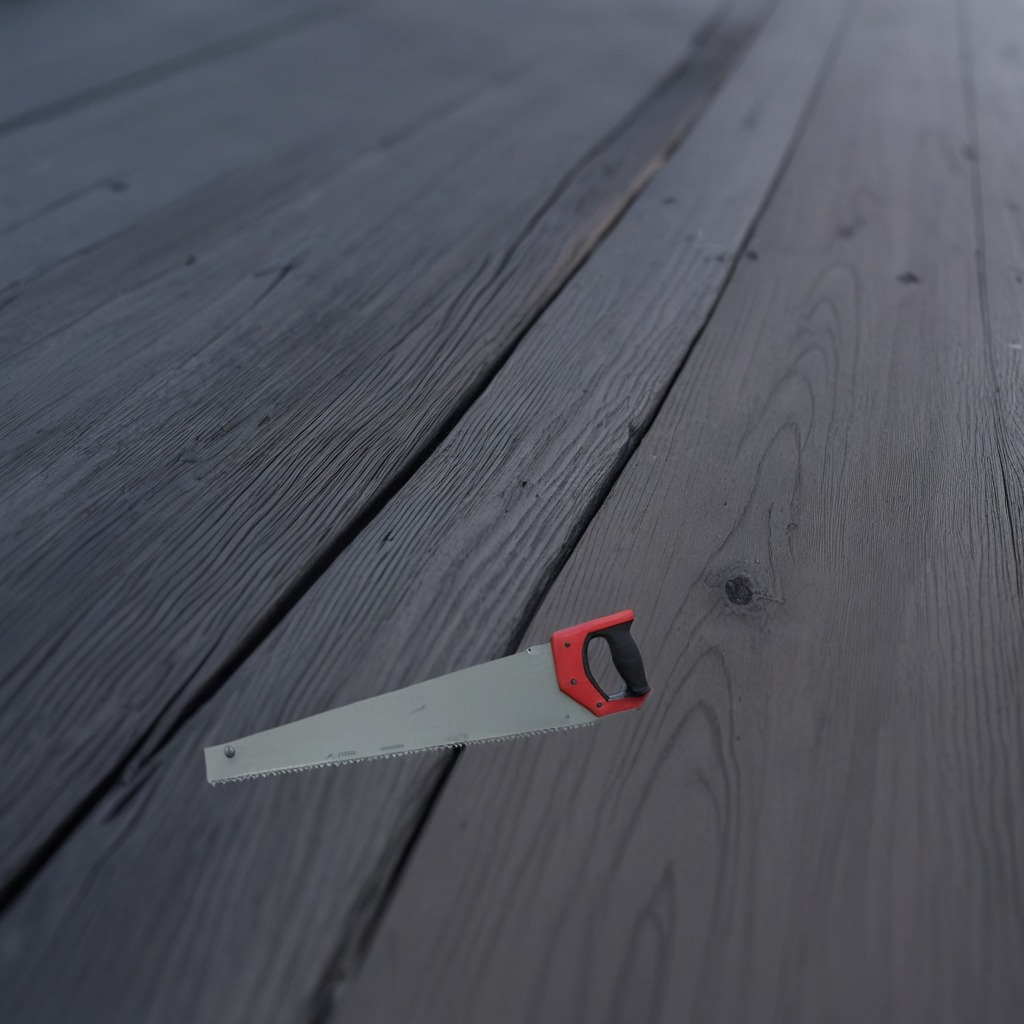
A handheld metal saw lies on a table in a small garage at twilight.